Interaction volume radius: 5 \u00c5
Interaction volume height: 40 \u00c5
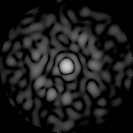
Disorder parameter: 0.7948